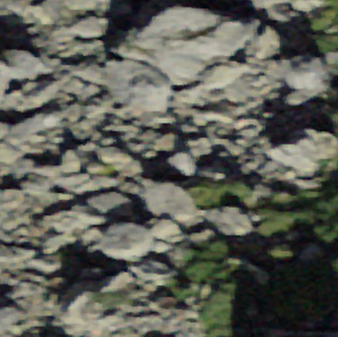
Label: bouldering_area